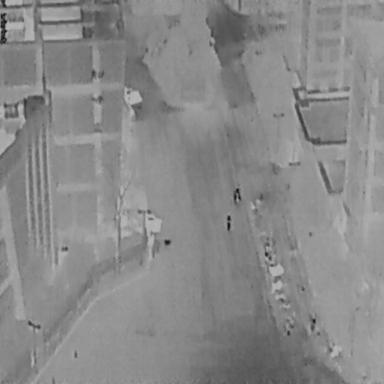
There are eight objects shown in the infrared image, including three People, and five Bicycles.